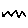
Label: zigzag